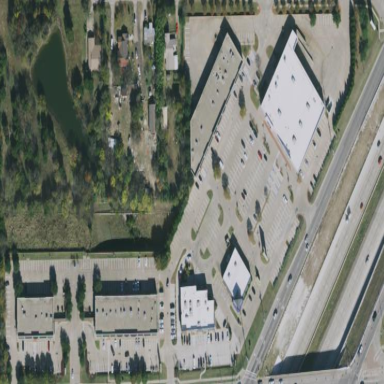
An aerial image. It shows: Retail area.